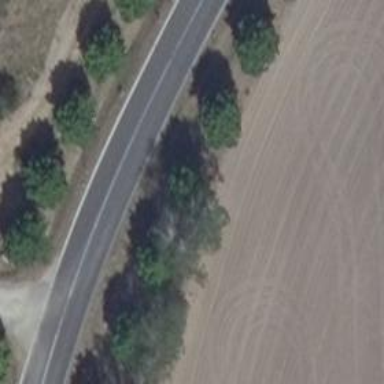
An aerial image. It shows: Row of deciduous broadleaved trees.